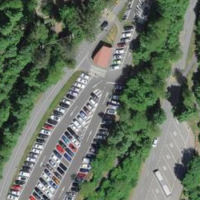
EUNIS habitat code: 55
Species observed at this site:
Milvus milvus
Buteo buteo
Malva moschata
Calopteryx splendens